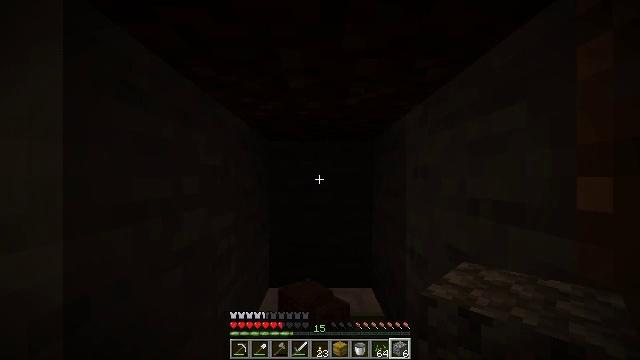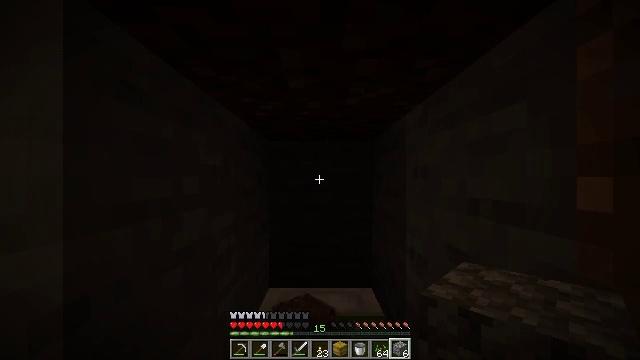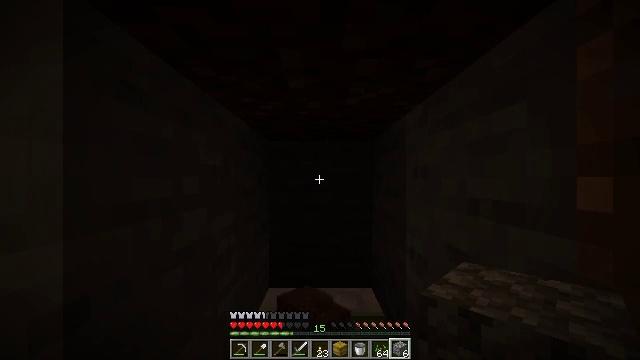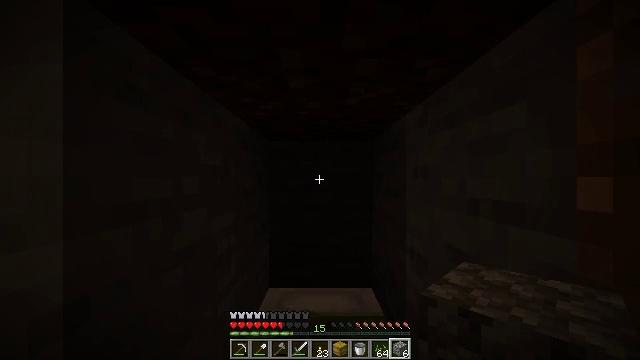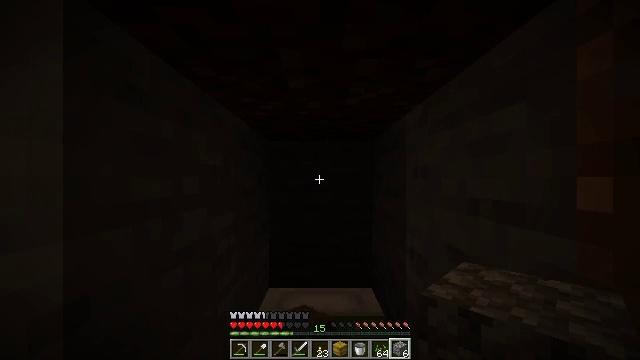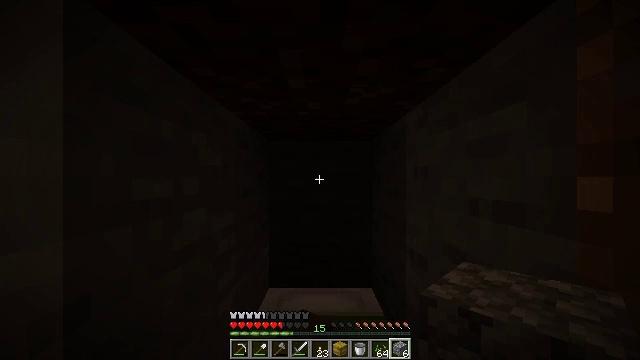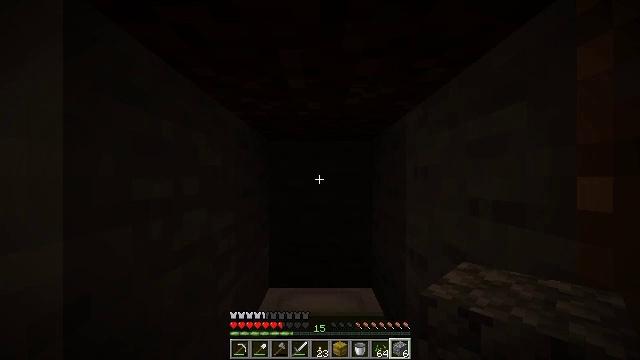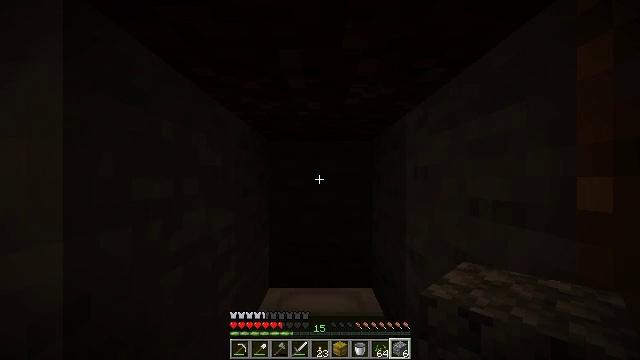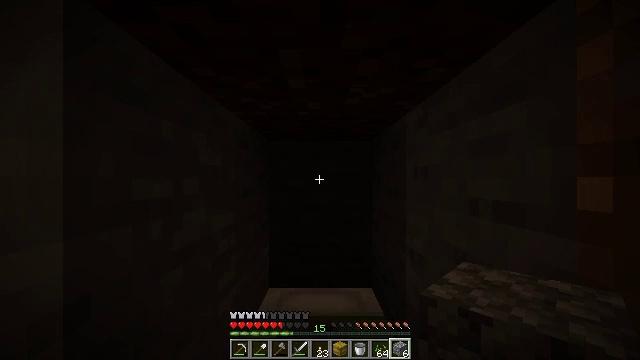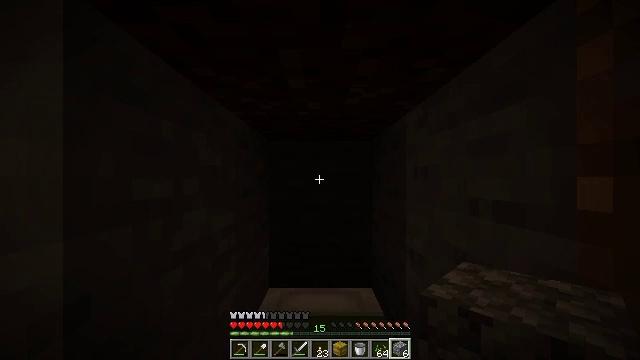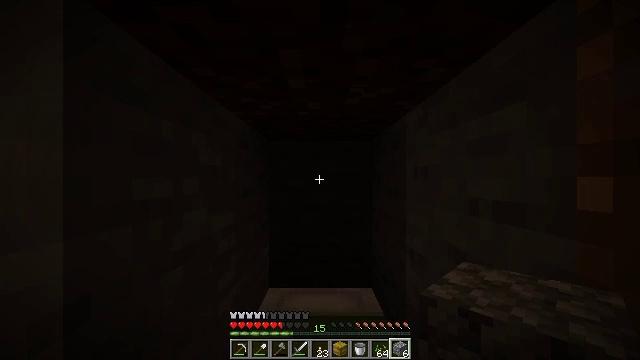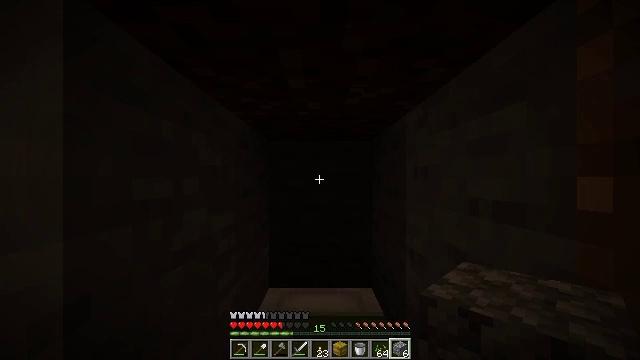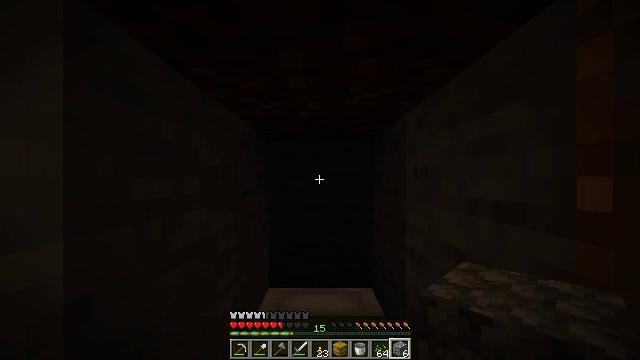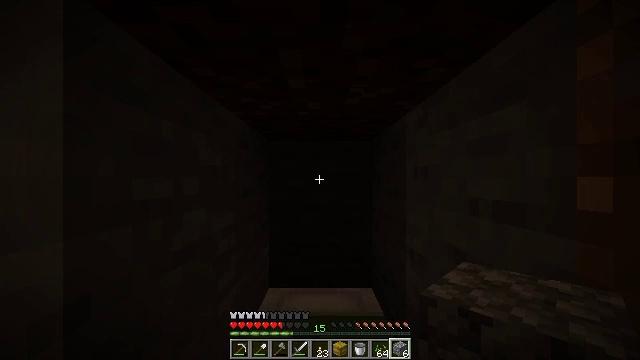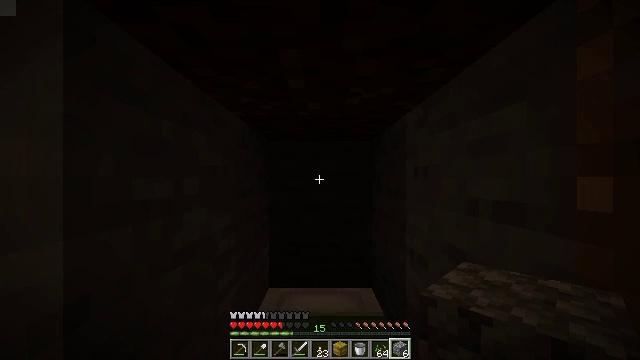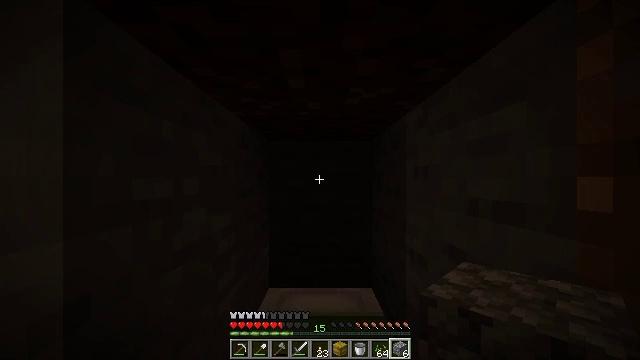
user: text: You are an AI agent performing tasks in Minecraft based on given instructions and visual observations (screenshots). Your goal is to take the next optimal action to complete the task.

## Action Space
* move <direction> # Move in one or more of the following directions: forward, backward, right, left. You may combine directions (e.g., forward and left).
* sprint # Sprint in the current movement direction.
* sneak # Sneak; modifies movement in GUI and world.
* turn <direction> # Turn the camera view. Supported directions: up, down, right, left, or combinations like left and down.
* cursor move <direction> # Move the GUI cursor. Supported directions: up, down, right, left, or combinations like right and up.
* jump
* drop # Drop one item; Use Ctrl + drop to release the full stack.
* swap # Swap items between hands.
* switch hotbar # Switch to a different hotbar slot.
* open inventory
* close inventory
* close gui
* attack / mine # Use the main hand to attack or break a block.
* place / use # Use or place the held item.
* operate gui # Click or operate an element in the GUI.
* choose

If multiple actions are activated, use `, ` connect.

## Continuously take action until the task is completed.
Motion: motion action
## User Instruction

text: Get the lime bed back into inventory.
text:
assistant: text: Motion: no_op
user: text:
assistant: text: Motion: no_op
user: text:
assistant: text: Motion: no_op
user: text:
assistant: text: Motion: no_op
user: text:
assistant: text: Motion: no_op
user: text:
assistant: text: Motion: no_op
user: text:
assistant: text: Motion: no_op
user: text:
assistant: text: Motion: no_op
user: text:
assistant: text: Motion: no_op
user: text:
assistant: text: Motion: no_op
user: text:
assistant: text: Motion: no_op
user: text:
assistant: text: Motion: no_op
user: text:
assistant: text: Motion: no_op
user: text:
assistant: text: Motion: no_op
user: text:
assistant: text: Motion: no_op
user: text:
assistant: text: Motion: no_op
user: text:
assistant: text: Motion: no_op
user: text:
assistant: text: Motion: no_op
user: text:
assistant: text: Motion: no_op
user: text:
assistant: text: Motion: no_op
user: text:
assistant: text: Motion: no_op
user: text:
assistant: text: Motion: no_op
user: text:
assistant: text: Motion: no_op
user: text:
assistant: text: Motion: no_op
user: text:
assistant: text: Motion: no_op
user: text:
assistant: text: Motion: no_op
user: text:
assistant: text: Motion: no_op
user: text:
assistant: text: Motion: no_op
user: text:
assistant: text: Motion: no_op
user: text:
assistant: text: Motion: no_op